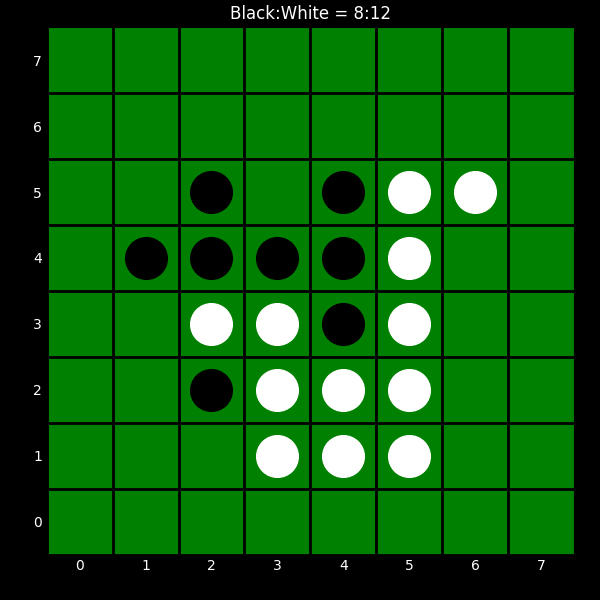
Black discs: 8
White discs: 12